Field crop: tomato
Growth stage: 1
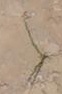
Species: cyperus